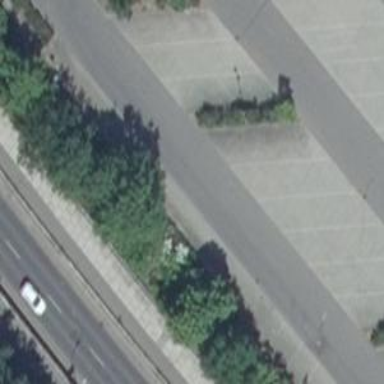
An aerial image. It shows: Motorcycle parking area with designated surface.